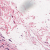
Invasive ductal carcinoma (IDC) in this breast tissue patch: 1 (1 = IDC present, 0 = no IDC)